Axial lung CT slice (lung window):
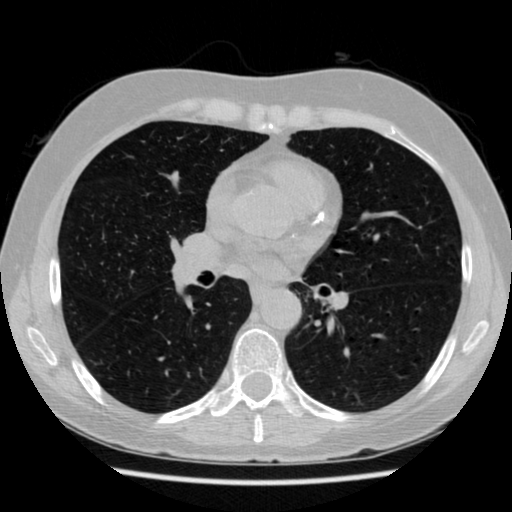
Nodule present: no